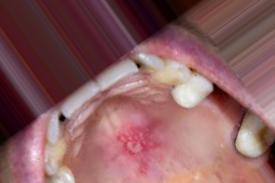
Condition: Mouth Ulcer